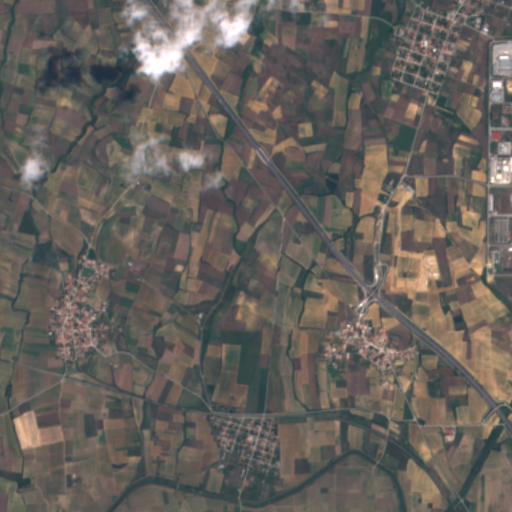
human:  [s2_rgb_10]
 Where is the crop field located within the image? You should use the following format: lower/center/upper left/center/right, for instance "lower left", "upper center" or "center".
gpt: The crop field is located in the upper of the image.
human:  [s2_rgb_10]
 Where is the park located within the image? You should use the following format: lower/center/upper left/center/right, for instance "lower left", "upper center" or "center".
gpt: The park is located in the upper right of the image.
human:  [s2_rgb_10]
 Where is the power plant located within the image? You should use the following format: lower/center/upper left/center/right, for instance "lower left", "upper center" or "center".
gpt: The power plant is located in the center right of the image.
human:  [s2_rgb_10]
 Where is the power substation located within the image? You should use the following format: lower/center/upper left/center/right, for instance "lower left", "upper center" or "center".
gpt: The power substation is located in the center right of the image.
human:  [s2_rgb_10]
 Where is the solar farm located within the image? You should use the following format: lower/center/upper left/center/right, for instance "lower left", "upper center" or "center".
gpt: The solar farm is located in the upper center of the image.
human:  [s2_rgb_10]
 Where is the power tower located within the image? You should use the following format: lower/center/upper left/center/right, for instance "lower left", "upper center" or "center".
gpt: There is no power tower in the image.